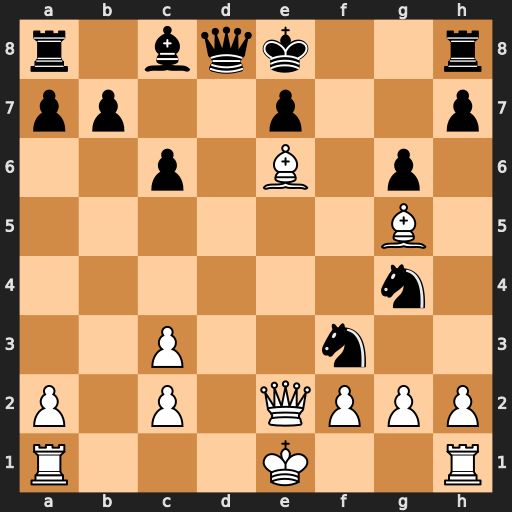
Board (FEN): r1bqk2r/pp2p2p/2p1B1p1/6B1/6n1/2P2n2/P1P1QPPP/R3K2R
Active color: w
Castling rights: KQkq
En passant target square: -
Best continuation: gxf3 Bxe6 Qxe6